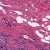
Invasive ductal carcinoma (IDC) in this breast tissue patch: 1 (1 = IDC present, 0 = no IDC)